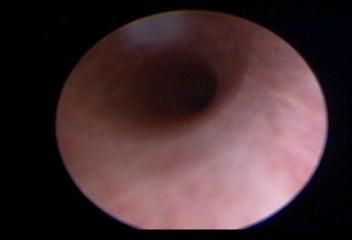
Modality: WLC
Class: Normal mucosa
Bladder cancer association: No